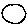
Label: circle